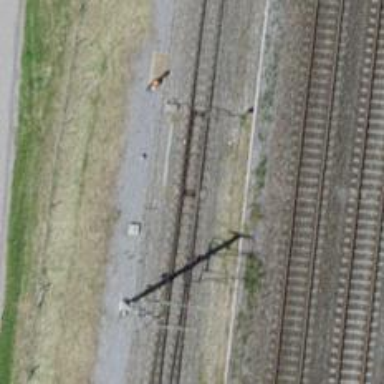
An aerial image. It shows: Railway switch.